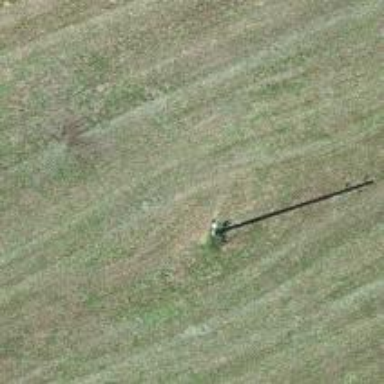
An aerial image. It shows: Power pole.